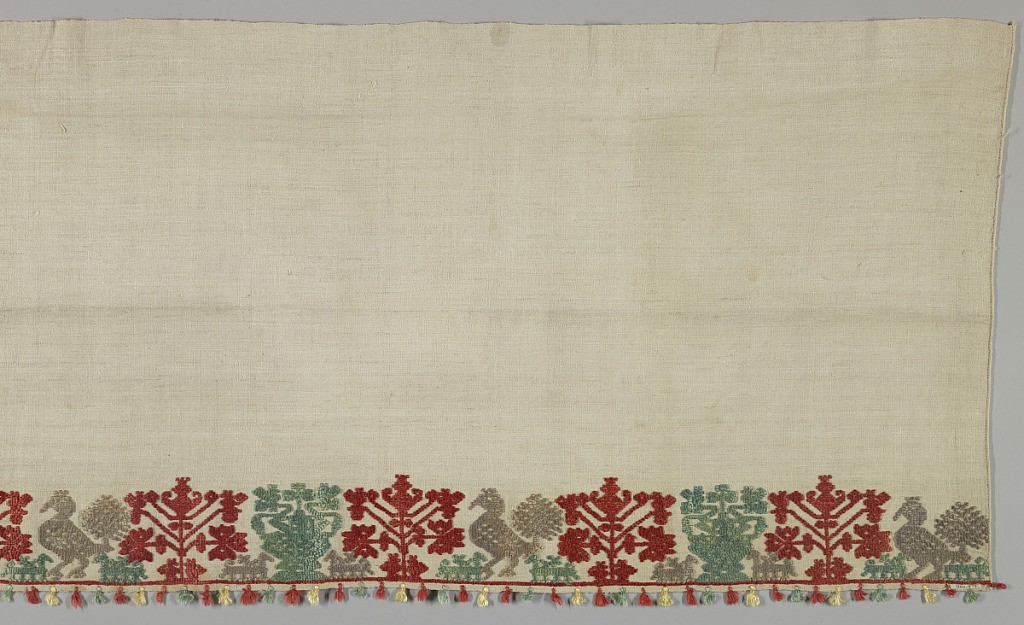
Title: Bed curtain
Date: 19th century
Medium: silk embroidery on linen foundation Technique: embroidered on plain weave
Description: Bed curtain of hand-spun undyed linen, embroidered with a border of tree of life, peacock, and dog motifs in red, beige and green silks. With tassels.